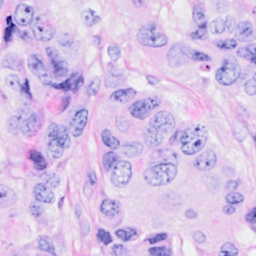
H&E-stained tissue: Breast